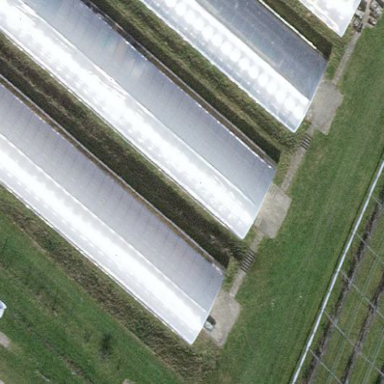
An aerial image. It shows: Greenhouse.